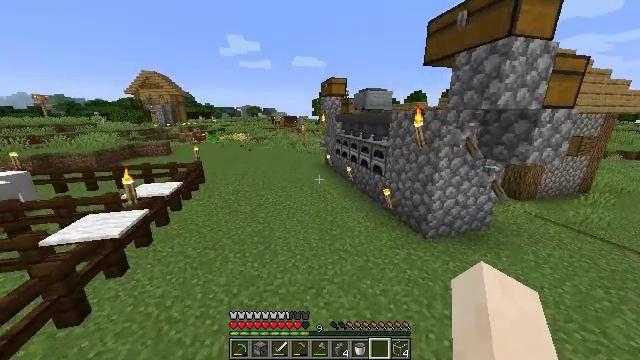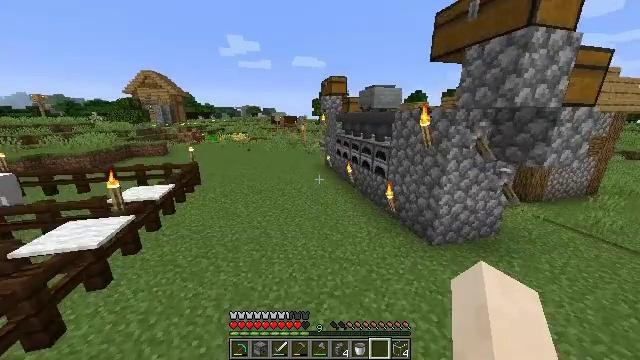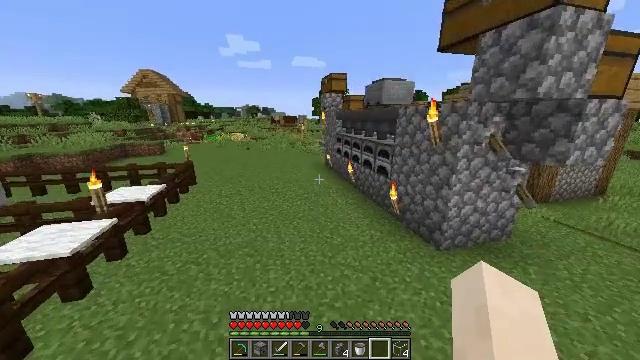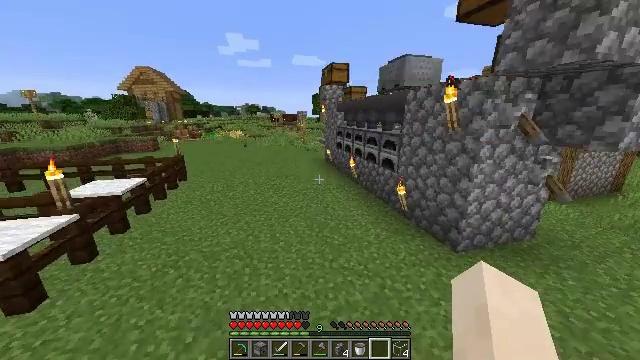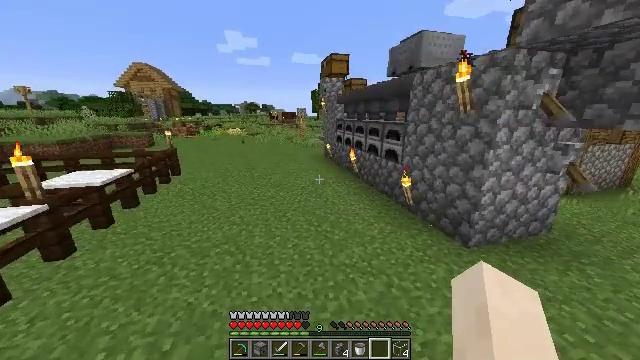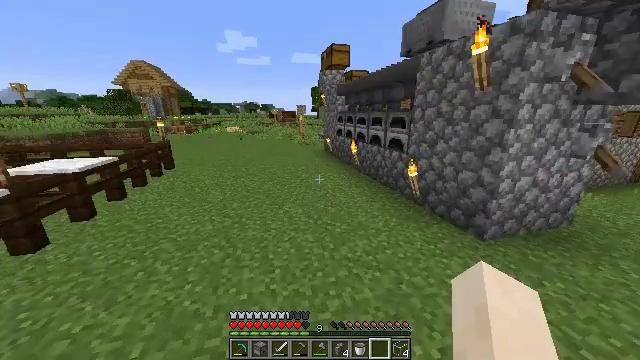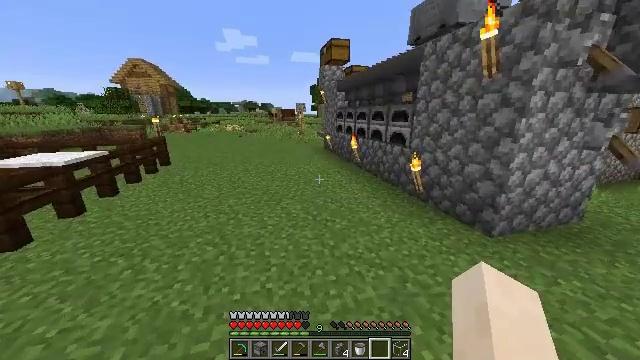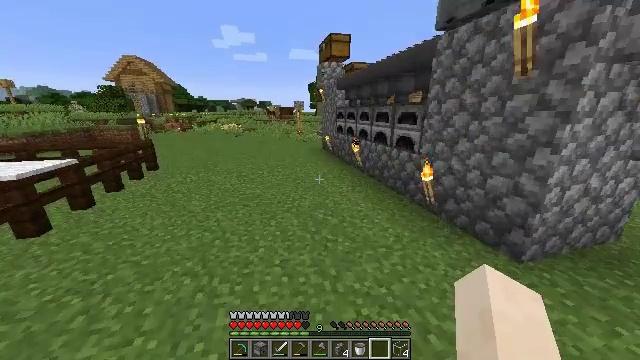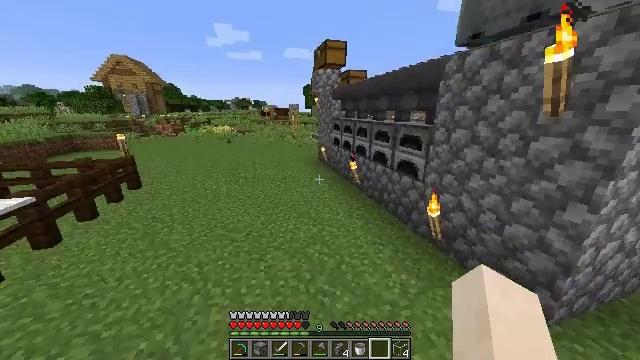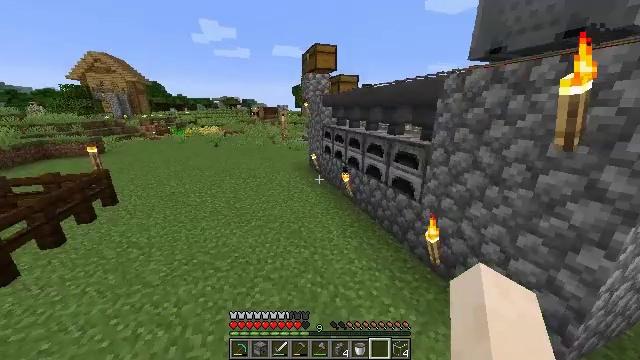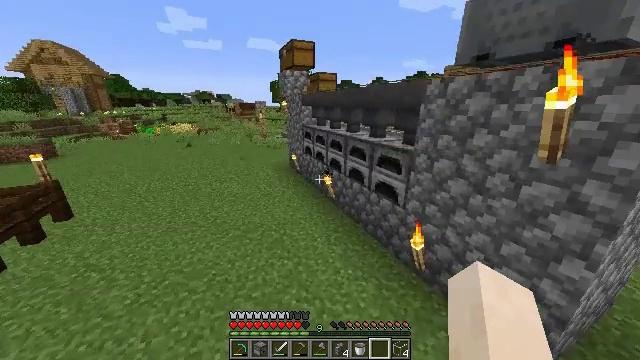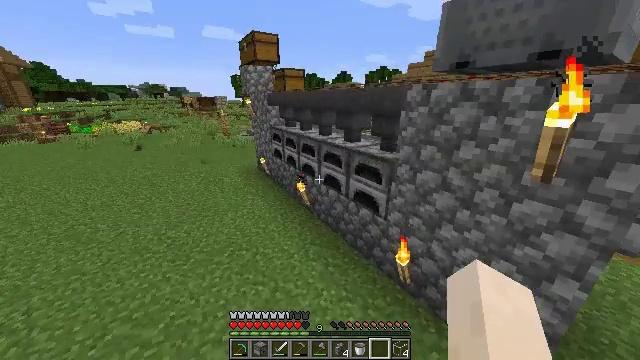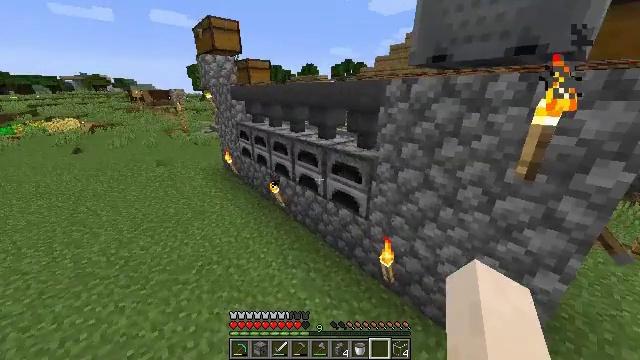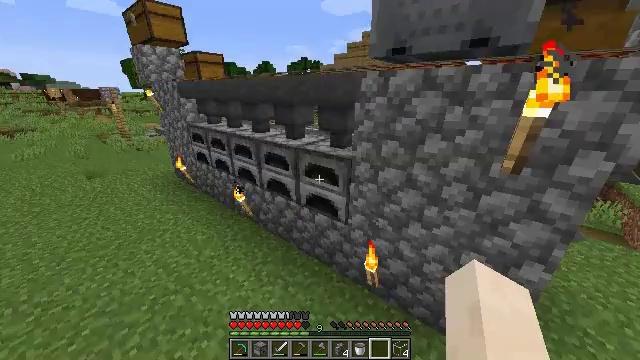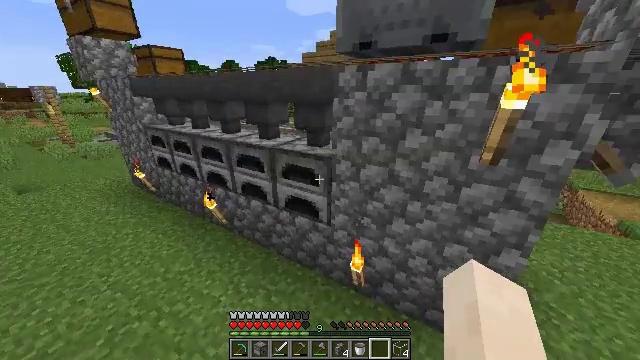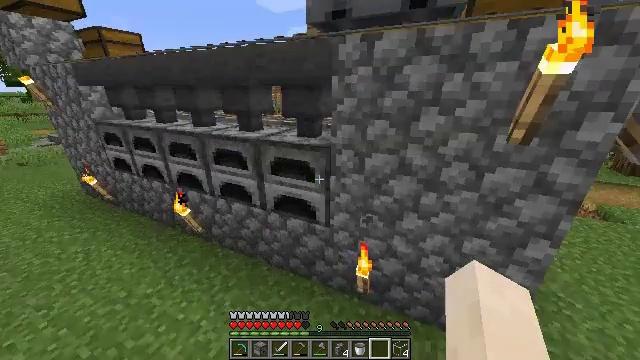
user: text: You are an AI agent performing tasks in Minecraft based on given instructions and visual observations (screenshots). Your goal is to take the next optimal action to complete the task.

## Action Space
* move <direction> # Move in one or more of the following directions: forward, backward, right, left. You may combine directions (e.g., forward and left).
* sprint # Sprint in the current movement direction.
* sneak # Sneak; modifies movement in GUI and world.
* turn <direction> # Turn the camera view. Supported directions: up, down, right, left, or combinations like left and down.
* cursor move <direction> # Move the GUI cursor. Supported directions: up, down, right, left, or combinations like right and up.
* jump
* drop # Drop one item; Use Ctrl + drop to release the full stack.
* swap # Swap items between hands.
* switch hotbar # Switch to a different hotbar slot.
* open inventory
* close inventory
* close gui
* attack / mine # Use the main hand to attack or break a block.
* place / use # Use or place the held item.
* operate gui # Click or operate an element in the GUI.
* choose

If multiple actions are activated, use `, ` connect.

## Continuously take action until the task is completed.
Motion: motion action
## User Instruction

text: Make glass by using sand in a furnace.
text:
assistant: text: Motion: move forward, jump
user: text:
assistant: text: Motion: move forward, jump
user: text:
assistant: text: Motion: move forward, jump
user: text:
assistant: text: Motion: move forward, jump
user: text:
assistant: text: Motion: move forward, sprint, jump
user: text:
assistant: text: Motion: move forward, sprint, jump
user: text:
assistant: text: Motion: move forward, sprint, jump
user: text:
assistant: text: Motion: move forward, sprint, turn right, jump
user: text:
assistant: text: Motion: move forward, sprint, turn right, jump
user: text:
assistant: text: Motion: move forward, turn right and down, jump
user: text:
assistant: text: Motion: move forward, turn right and down, jump
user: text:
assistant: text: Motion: move forward, turn right and down
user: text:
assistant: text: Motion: move forward, turn right
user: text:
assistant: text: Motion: turn right
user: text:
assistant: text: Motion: turn right
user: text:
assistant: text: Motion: turn right
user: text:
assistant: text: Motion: turn right and up
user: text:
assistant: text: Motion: turn right and up
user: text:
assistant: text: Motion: turn right and up
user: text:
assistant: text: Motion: turn right and up
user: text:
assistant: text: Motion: turn up
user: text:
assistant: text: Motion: no_op
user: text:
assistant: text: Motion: turn right and up
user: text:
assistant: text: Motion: turn right
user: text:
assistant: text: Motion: use / place
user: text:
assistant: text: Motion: use / place
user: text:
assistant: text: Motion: use / place
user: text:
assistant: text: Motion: no_op
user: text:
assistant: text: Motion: no_op
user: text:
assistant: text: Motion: no_op